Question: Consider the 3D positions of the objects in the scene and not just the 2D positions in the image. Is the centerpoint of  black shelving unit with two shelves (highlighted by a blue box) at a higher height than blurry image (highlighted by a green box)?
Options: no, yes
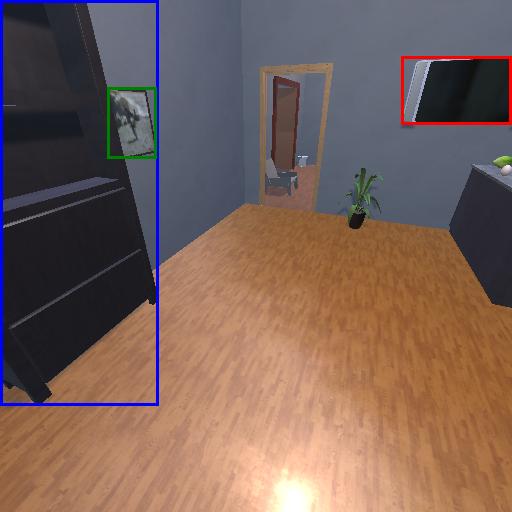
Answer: no